Interaction volume radius: 5 \u00c5
Interaction volume height: 25 \u00c5
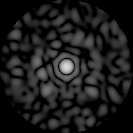
Disorder parameter: 0.827